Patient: sex F, age 61
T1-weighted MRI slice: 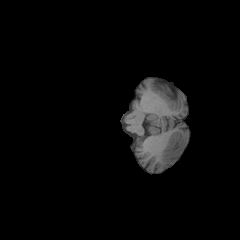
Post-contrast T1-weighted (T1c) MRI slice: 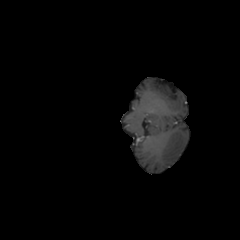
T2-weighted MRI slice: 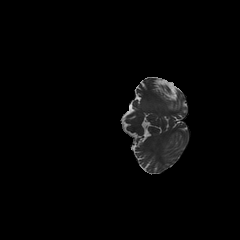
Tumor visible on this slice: no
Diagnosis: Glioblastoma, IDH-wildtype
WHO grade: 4